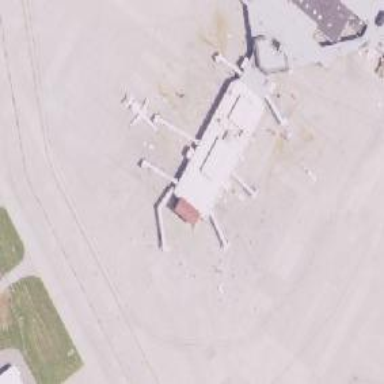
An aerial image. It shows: Airport gate.